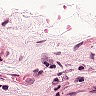
Metastatic tissue present: no